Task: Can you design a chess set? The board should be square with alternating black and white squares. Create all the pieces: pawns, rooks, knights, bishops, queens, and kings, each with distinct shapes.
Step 95:
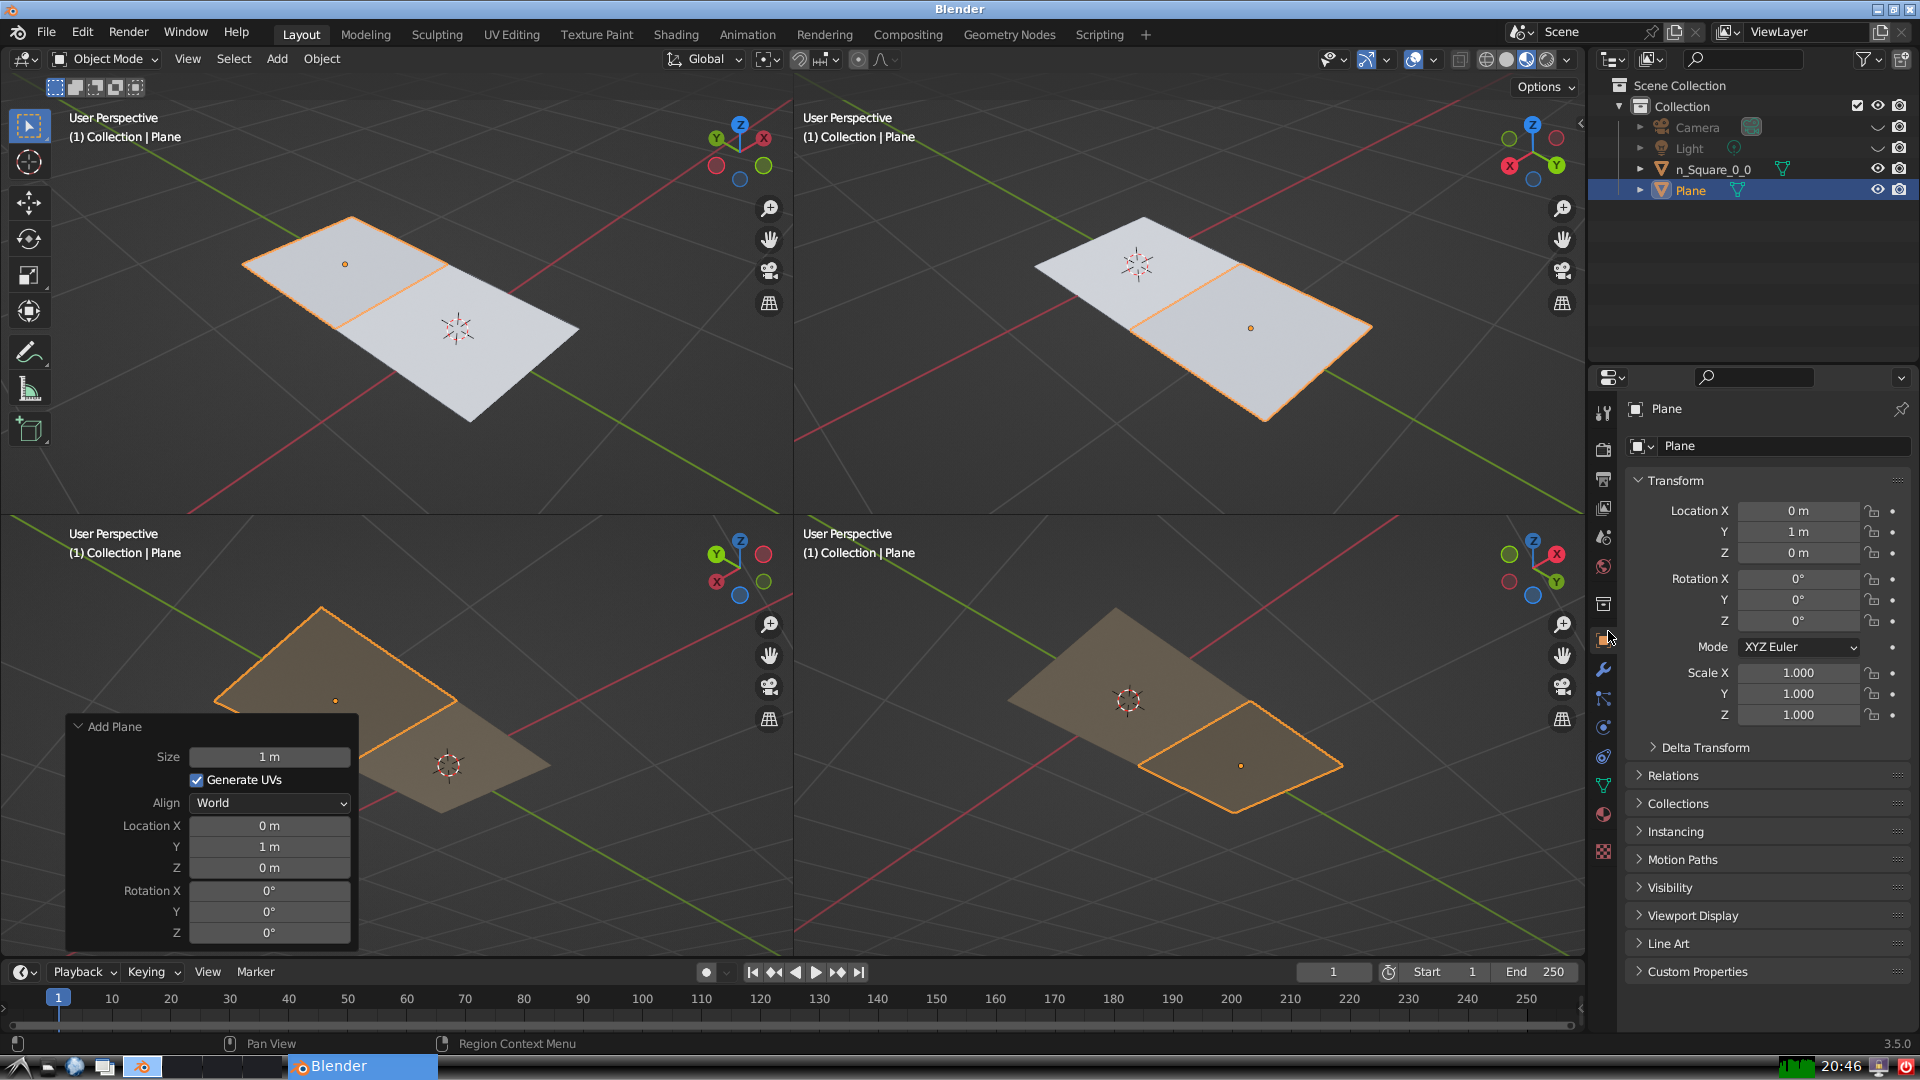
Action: {"mouse_move": [1732, 445]}